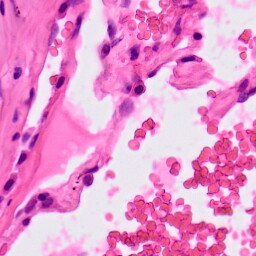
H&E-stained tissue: Lung